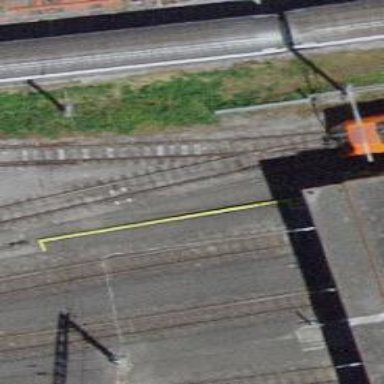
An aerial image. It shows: Narrow-gauge railway siding with electrified contact lines. It consists of one track.